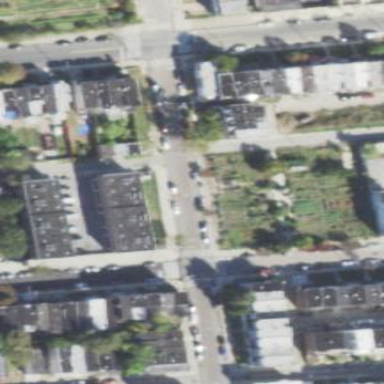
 used for leisure and gardening purposes."